Interaction volume radius: 10 \u00c5
Interaction volume height: 20 \u00c5
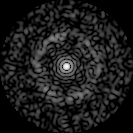
Disorder parameter: 0.8355